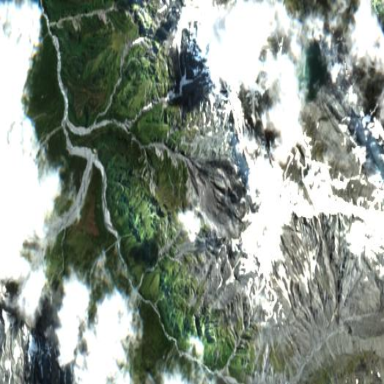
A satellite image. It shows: Majestic glacier in the distance.